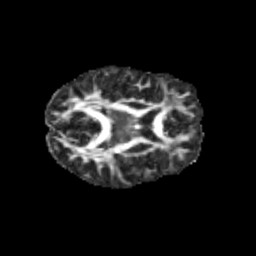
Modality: FA
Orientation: axial
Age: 11
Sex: female
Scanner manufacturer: siemens
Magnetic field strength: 3 T
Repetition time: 3.8 s
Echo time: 0.07 s